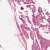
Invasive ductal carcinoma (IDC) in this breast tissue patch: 0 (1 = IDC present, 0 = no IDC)